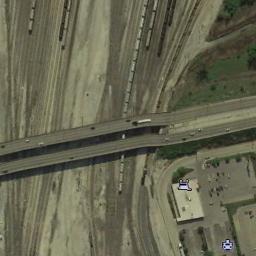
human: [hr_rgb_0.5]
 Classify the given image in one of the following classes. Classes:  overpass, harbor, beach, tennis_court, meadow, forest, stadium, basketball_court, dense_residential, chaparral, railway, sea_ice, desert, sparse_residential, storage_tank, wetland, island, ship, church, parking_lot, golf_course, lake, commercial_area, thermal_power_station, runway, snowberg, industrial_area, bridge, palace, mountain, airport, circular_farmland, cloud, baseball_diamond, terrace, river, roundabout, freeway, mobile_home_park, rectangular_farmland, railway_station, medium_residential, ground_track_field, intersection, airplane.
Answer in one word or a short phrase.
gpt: overpass